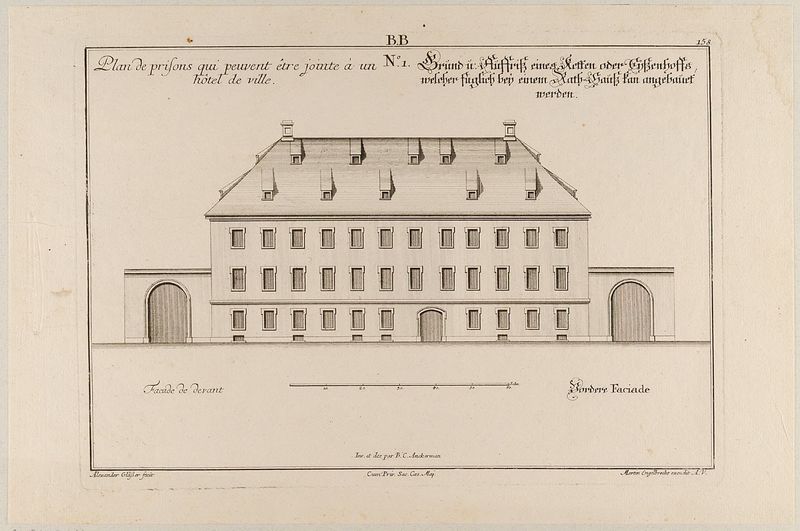
Titel: Fassade eines Gefängnisses
Künstler: Martin Engelbrecht
Standort: Hamburg
Institution: Museum für Kunst und Gewerbe Hamburg
Schlagwörter: fenster, schwarz, tür, weiss, dach, gebäude, haus, zaun, wand, architektur, barock, bild, blatt, kamin, kamine, schrift, papier, fassade, türen, mauer, grafik, graphik, tor, fotografie, photographie, eingang, eingänge, keller, gauben, druck, druckgraphik, druckgrafik, radierung, entwurf, portal, tore, sims, kerker, portale, gaube, plan, bau, grundriss, bauwerk, maßstab, dachreiter, gerippt, reproduktionen, 1, barockzeit, barockzeitalter, plattenrand, druckerzeugnisse, architekturdarstellungen, bb, fassadendekorationen, gebäudes, ornamentstich, vorlageblätter, gefängnis, n1